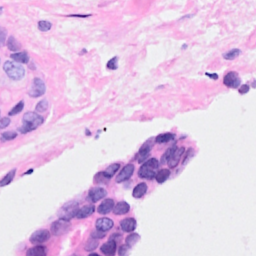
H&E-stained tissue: Breast